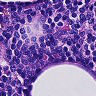
Metastatic tissue present: no